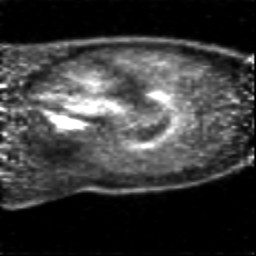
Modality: PET
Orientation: sagittal
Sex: male
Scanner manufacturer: siemens